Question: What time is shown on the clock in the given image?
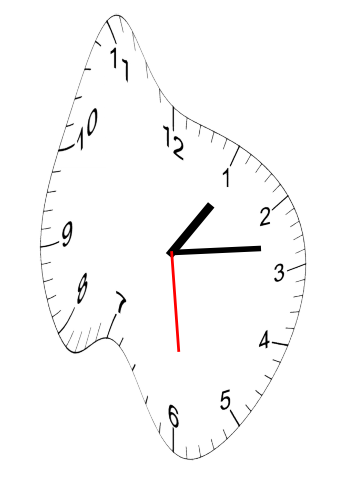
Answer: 01:13:29